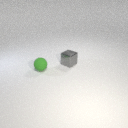
small green rubber sphere to the left of small gray metal cube